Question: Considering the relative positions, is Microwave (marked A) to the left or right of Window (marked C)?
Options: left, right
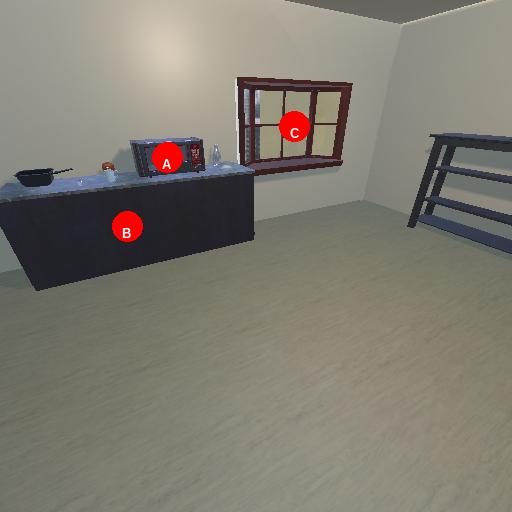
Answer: left